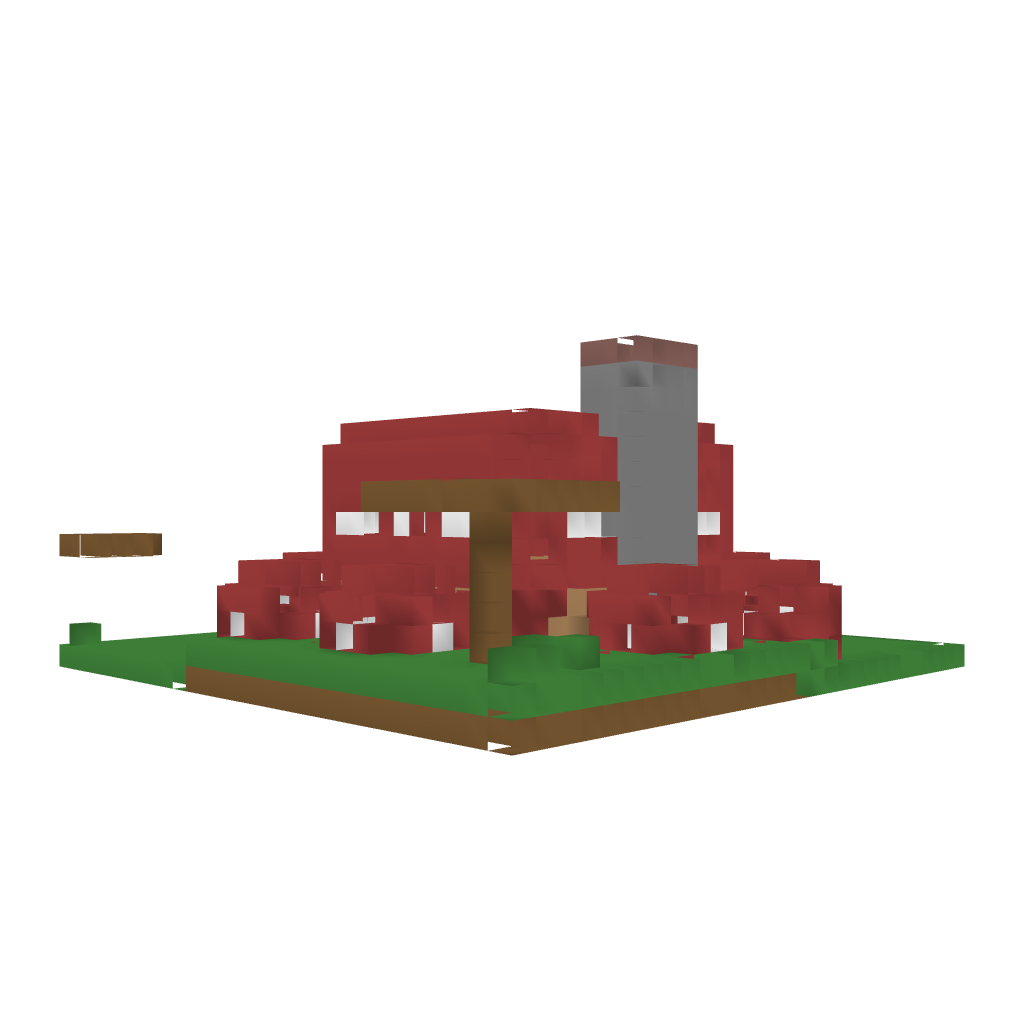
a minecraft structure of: Mushroom house 2 high quality